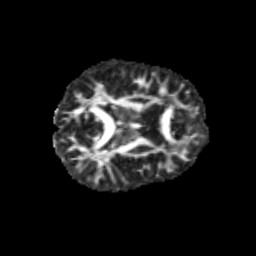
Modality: FA
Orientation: axial
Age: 11
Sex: male
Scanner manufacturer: siemens
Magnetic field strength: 3 T
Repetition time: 3.8 s
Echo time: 0.07 s